Interaction volume radius: 5 \u00c5
Interaction volume height: 25 \u00c5
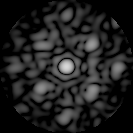
Disorder parameter: 0.4678